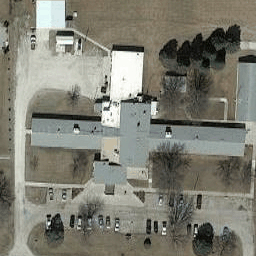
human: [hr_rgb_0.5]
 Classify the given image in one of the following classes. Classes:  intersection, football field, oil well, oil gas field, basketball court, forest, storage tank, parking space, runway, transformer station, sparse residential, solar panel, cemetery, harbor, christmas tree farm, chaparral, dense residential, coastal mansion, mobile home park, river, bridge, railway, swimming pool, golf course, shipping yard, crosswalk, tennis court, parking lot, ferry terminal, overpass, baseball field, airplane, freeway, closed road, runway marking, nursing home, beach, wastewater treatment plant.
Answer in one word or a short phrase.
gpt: nursing home